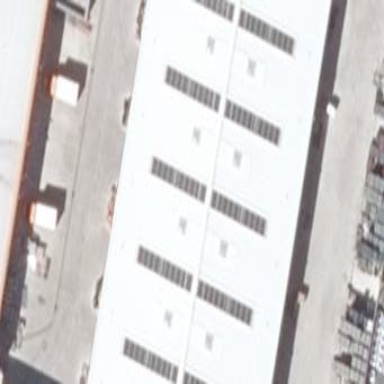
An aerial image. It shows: View of roof of building.